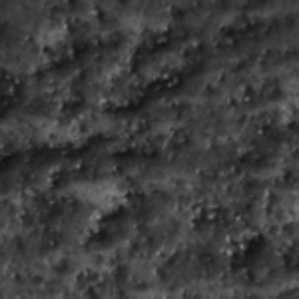
Label: frost